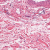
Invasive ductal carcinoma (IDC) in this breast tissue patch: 0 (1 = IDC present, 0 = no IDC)